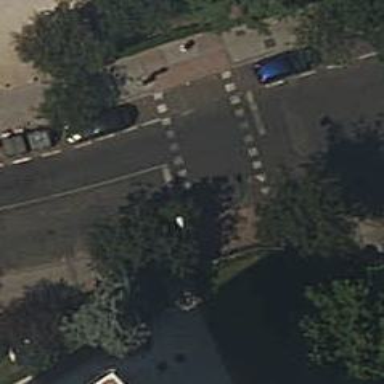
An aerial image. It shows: Crossing with traffic signals.